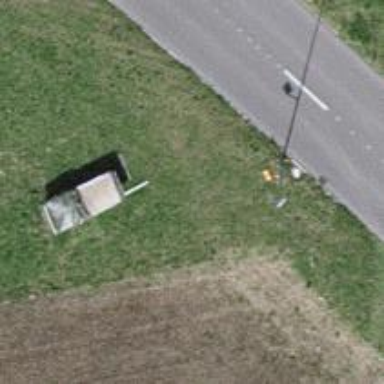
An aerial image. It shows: Pole with roofed pipeline marker.